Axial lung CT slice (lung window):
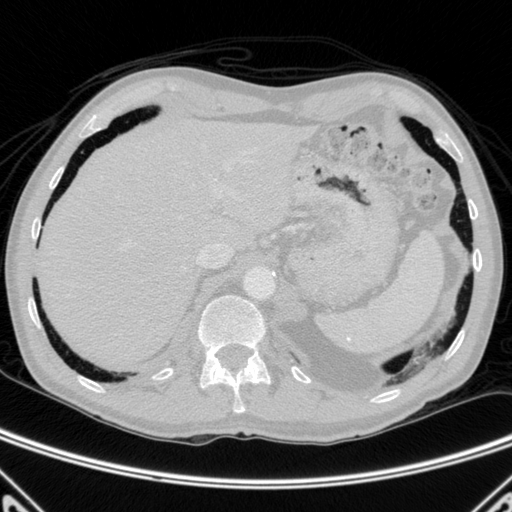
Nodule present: no